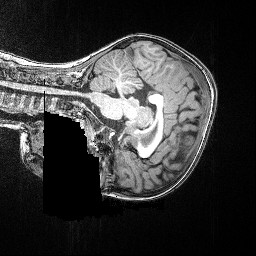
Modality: T1w
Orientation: sagittal
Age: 83
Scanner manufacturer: siemens
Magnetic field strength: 3 T
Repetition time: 2.5 s
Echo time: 0.00347 s